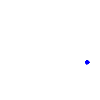
Particle: kaon